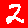
Digit: 2